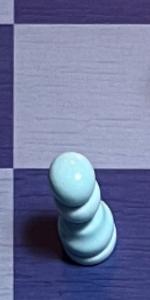
Label: Pawn_White